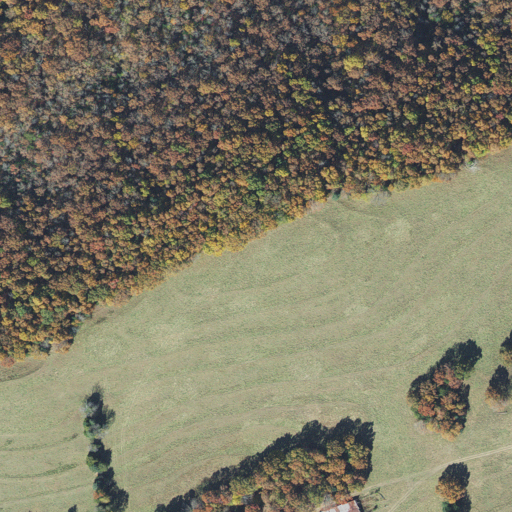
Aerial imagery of mountain in Arkansas named Webb Hill containing deciduous forest, pasture, and mixed forest